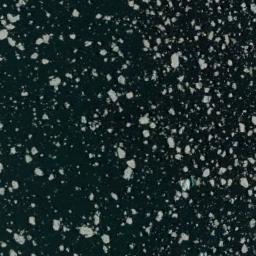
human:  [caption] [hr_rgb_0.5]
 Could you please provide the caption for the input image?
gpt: There are many ice on the deep green sea .

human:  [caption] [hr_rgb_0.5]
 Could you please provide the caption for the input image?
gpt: Countless small and large ice particles floating on the deep blue sea .

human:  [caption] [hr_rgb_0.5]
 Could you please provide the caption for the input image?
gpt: A lot of small pieces of sea ice floats in the deep blue sea .

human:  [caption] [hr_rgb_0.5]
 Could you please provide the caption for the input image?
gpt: Sea ice is dense and uniform .

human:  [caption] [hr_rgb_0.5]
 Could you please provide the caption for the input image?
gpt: There are many pieces of sea ice .